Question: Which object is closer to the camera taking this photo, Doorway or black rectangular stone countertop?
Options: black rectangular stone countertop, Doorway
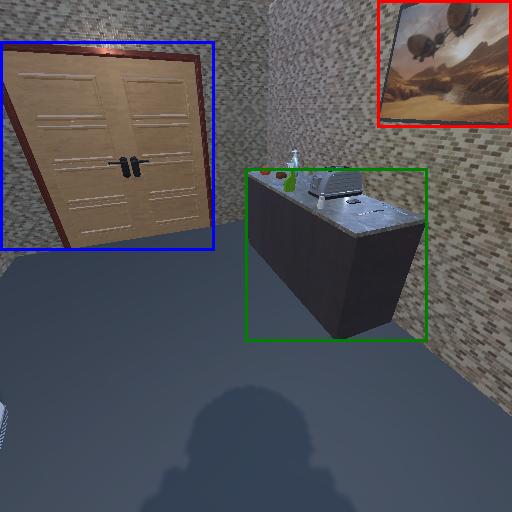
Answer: black rectangular stone countertop